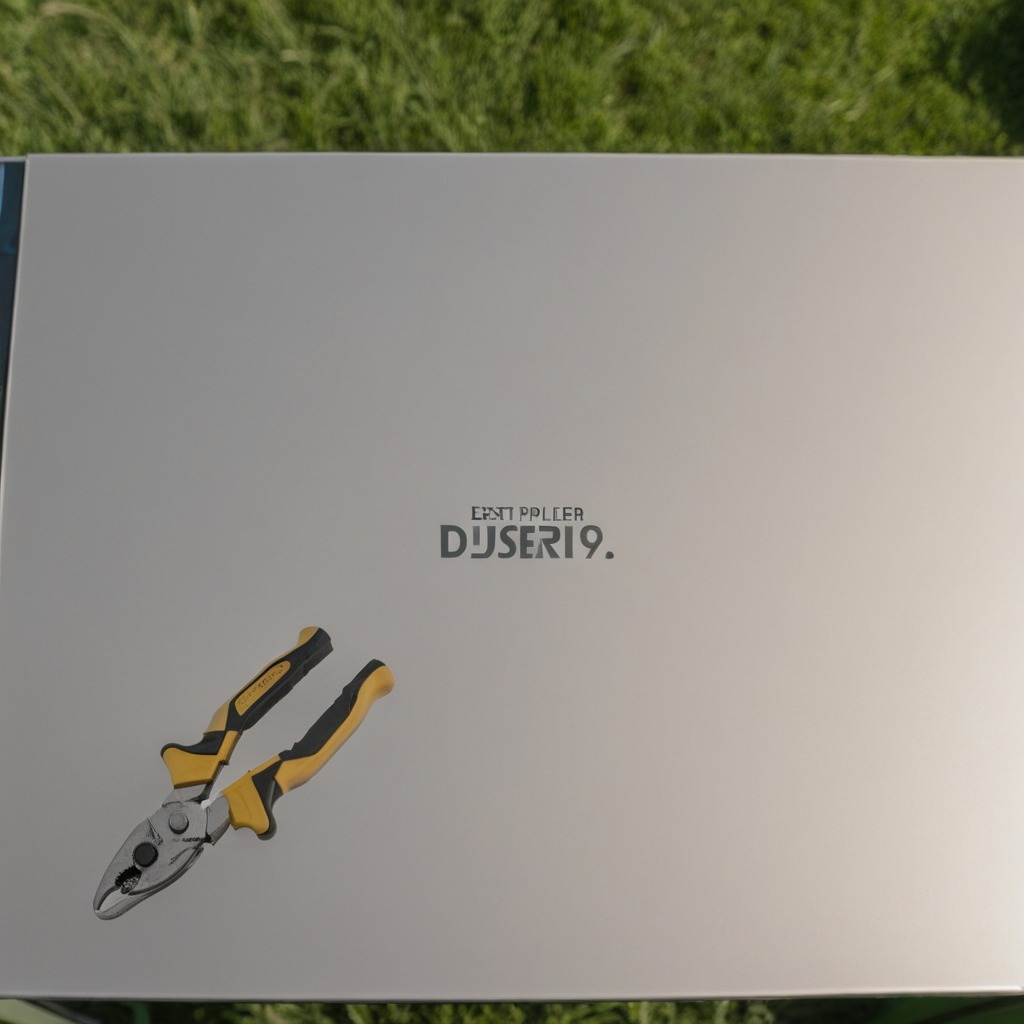
A plier is lying on a clean utility table in a temporary outdoor tool station afternoon light present textured surface